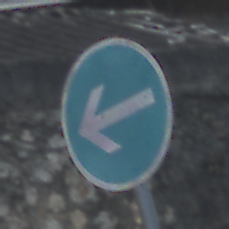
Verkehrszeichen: VorgeschriebeneFahrtrichtungHierLinks
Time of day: MorningAfternoon
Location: Outdoor (Suburban)
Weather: PartlyCloudy
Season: NotSpecified
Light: Natural